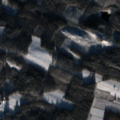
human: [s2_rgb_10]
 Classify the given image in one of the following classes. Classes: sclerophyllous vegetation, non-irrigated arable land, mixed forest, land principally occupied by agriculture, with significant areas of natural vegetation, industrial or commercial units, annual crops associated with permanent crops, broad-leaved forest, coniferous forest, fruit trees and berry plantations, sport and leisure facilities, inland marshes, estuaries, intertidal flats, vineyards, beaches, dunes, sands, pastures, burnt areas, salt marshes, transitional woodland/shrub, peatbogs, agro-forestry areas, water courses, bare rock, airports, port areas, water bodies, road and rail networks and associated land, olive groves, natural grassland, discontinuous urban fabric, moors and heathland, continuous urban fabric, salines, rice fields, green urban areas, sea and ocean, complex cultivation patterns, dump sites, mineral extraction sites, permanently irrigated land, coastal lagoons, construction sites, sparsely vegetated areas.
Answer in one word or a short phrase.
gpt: non-irrigated arable land, coniferous forest, mixed forest, transitional woodland/shrub